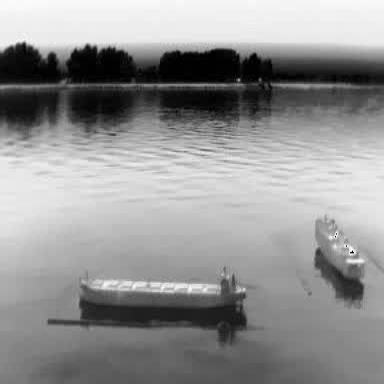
There is a liner in the infrared image.